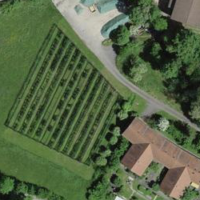
EUNIS habitat code: 54
Species observed at this site:
Mahonia aquifolium